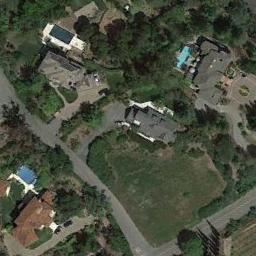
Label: sparse_residential